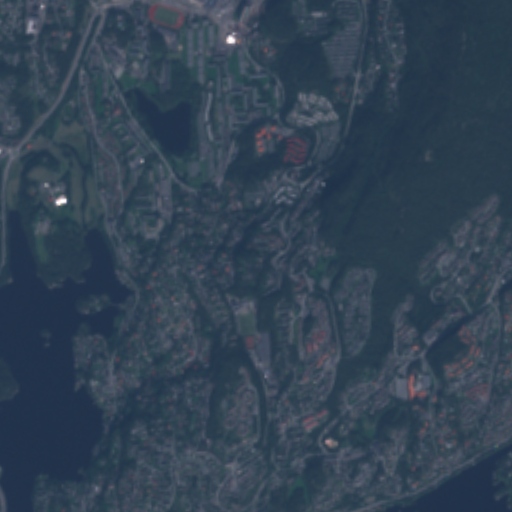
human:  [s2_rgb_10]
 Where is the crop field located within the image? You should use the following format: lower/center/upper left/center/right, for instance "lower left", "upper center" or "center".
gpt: The crop field is located in the left of the image.
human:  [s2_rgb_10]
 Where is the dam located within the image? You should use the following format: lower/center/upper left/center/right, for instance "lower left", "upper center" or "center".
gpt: The dam is located in the lower center of the image.
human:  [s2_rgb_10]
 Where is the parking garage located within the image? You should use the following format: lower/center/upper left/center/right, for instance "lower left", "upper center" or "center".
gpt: The parking garage is located in the center right of the image.
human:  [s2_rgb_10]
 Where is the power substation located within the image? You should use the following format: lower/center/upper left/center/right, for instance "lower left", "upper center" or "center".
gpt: The power substation is located in the upper center of the image.
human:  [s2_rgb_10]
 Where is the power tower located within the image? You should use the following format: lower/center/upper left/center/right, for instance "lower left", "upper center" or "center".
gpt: The power tower is located in the upper right of the image.
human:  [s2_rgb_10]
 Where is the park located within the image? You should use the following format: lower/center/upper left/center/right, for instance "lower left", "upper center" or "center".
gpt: There is no park in the image.